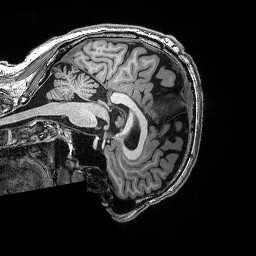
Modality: T1w
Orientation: sagittal
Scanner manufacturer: siemens
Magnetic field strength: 3 T
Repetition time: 2.53 s
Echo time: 0.0033 s